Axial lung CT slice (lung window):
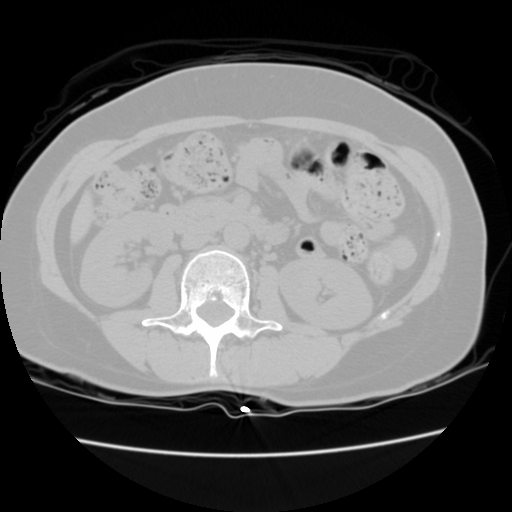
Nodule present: no